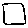
Label: square